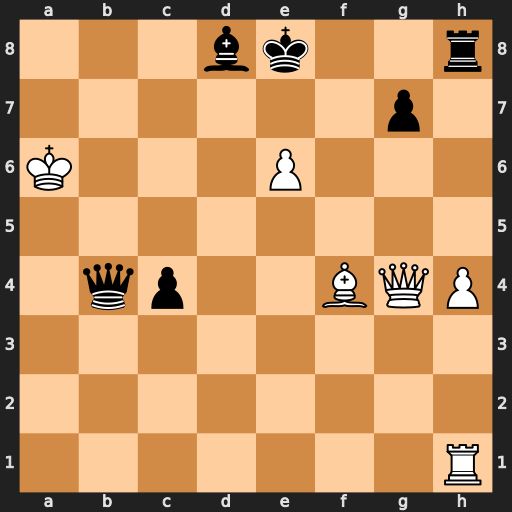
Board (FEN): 3bk2r/6p1/K3P3/8/1qp2BQP/8/8/7R
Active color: w
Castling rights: k
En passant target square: -
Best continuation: Qg6+ Kf8 Qf7#